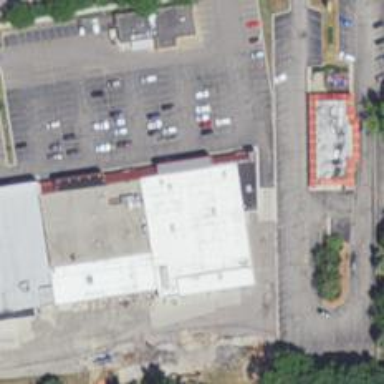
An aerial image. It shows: Supermarket.